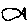
Label: fish